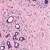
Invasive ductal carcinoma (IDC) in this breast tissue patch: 0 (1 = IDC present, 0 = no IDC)